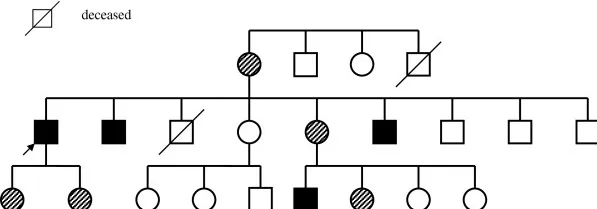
Pedigree of the family of the first patient.
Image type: radiology (x_ray)